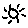
Label: sun